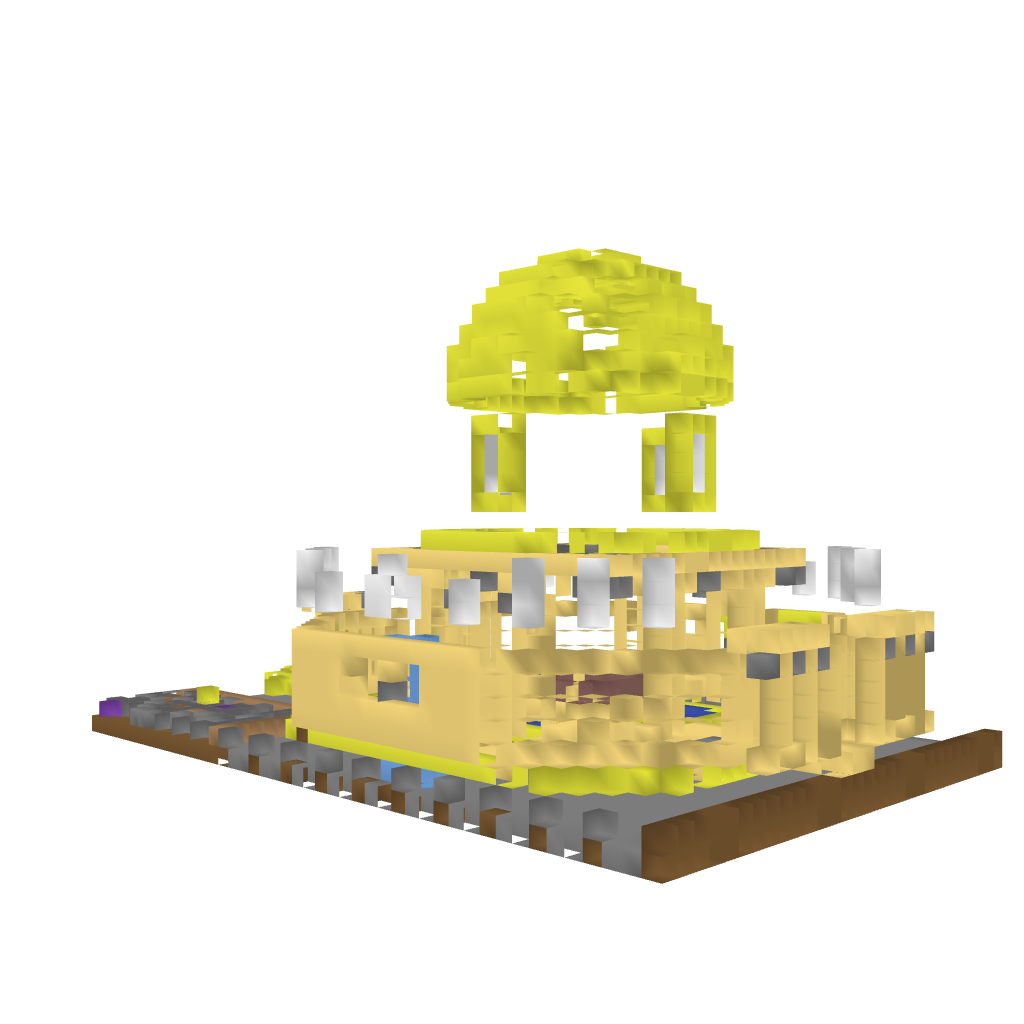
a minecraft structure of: Dome of the Rock bad low quality